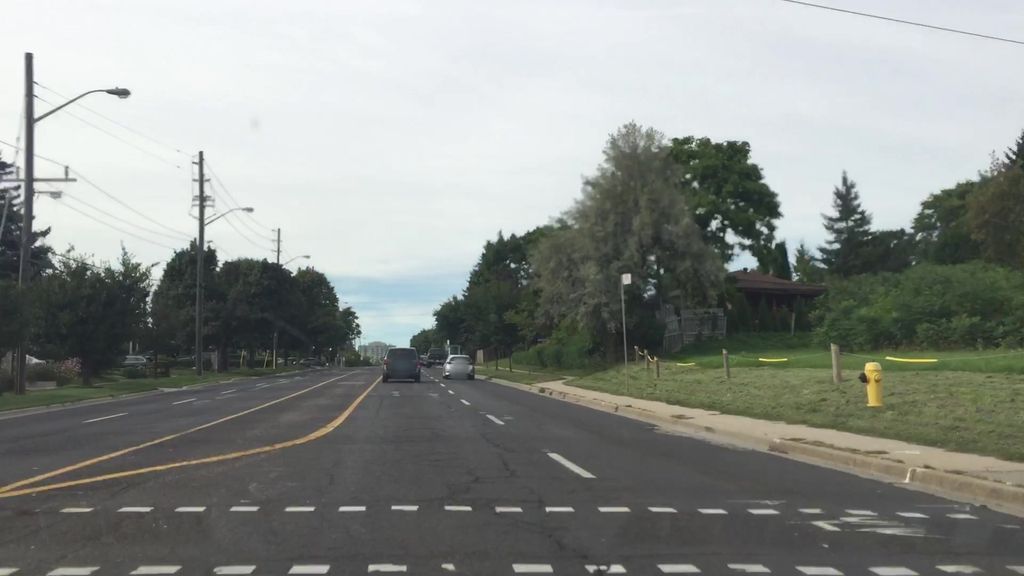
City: toronto